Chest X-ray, PA view. Patient: 50 years old, sex M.
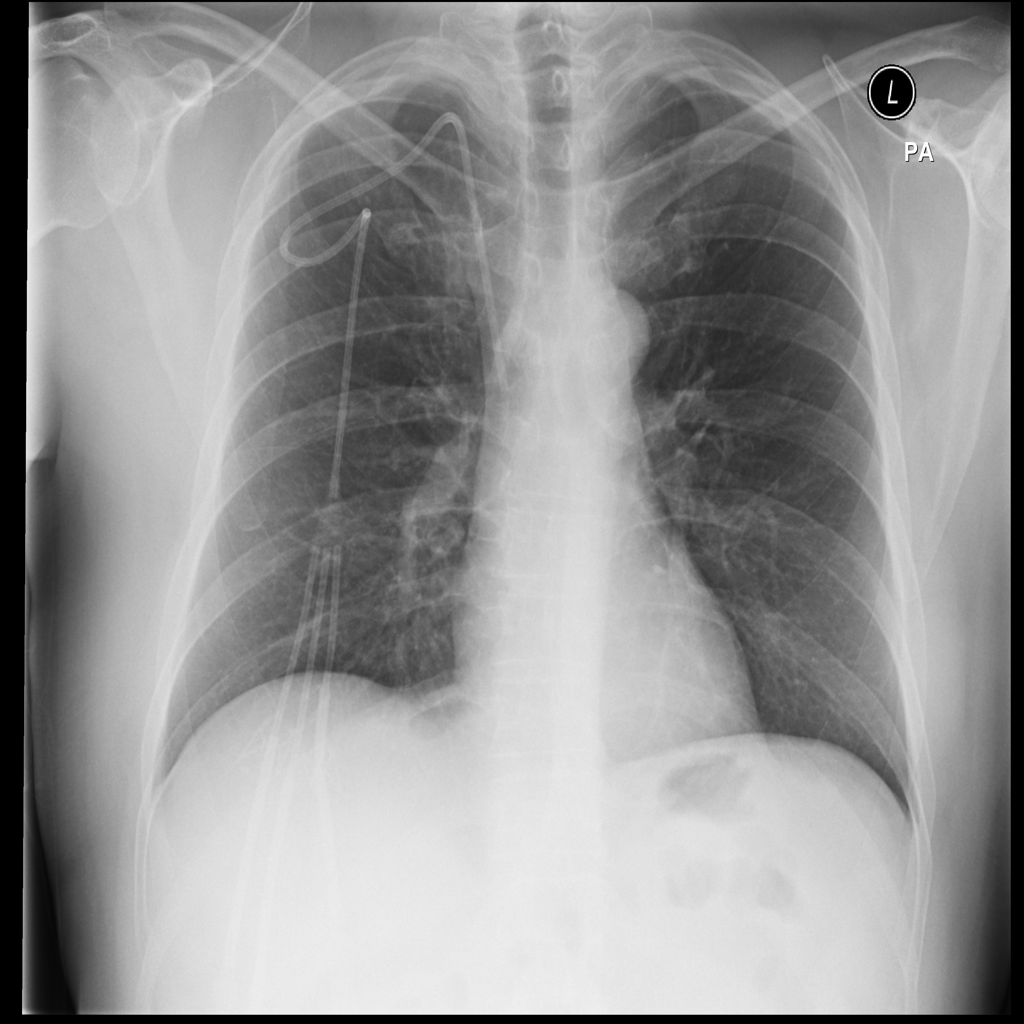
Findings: No Finding